Interaction volume radius: 5 \u00c5
Interaction volume height: 15 \u00c5
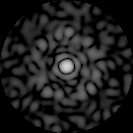
Disorder parameter: 0.8876